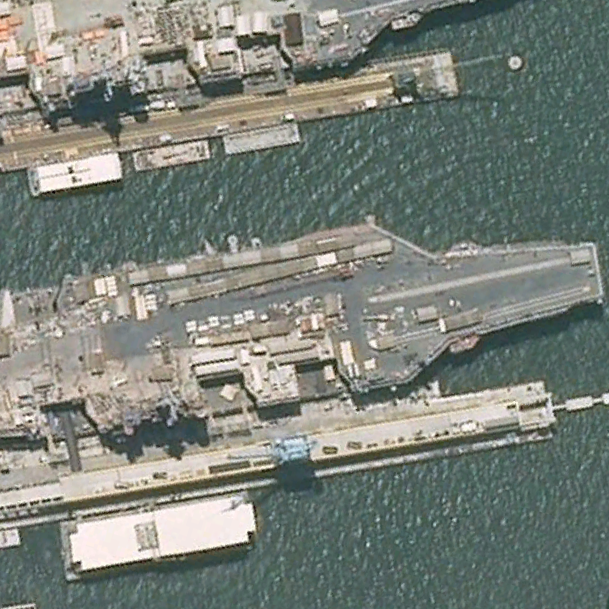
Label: aircraft_carrier